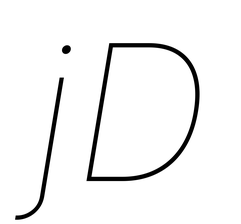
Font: Inter-Italic_Thin_Italic